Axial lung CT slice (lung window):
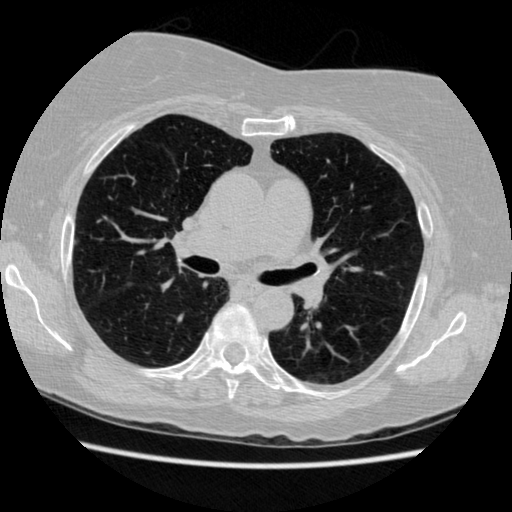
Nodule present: no